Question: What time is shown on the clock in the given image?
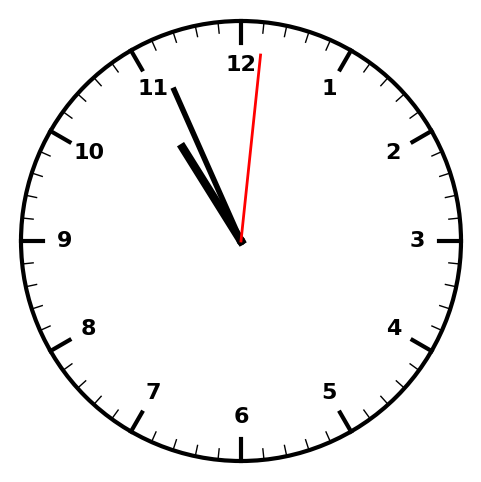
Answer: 10:56:01